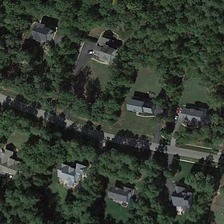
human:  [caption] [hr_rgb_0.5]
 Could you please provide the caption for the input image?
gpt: several buildings and many green trees are in a medium residential area .

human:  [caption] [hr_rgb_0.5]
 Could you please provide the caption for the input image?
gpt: several buildings and many green trees are in a medium residential area .

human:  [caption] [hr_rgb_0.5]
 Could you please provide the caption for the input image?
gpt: several buildings and many green trees are in a medium residential area .

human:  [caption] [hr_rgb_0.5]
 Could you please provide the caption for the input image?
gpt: several buildings and many green trees are in a medium residential area .

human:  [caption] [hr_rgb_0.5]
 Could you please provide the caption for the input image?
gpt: several buildings and many green trees are in a medium residential area .